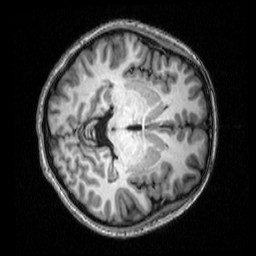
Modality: T1w
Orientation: axial
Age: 21
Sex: female
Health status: healthy
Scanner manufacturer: siemens
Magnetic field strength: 3 T
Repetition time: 2.53 s
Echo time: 0.00339 s